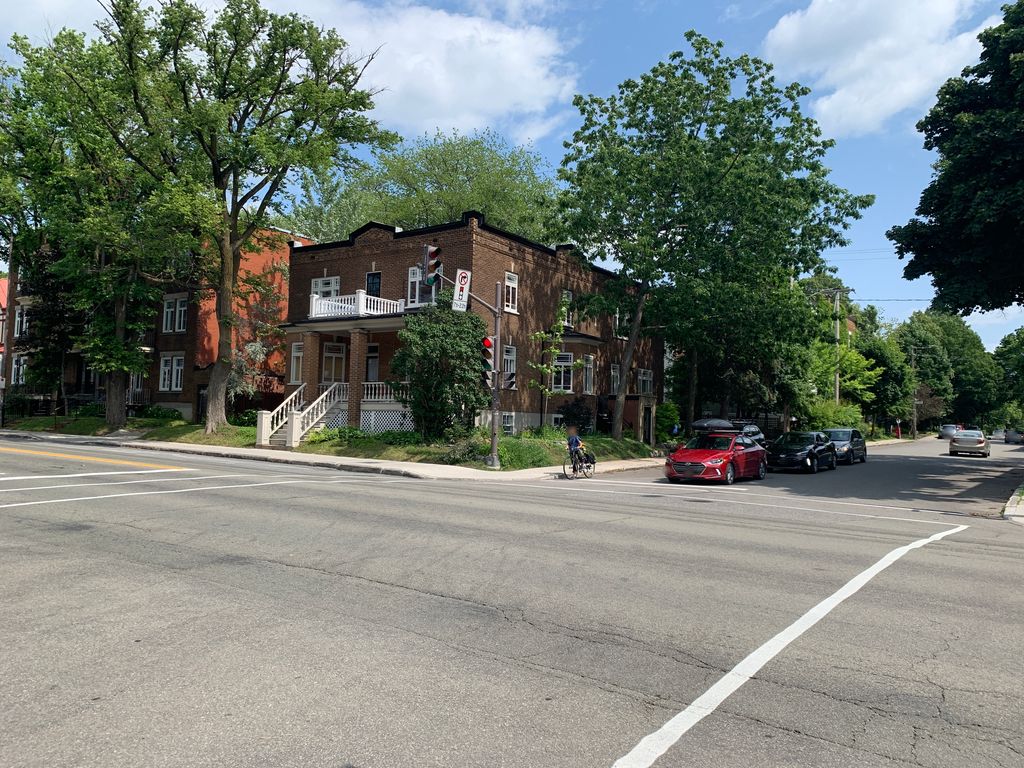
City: quebec_city